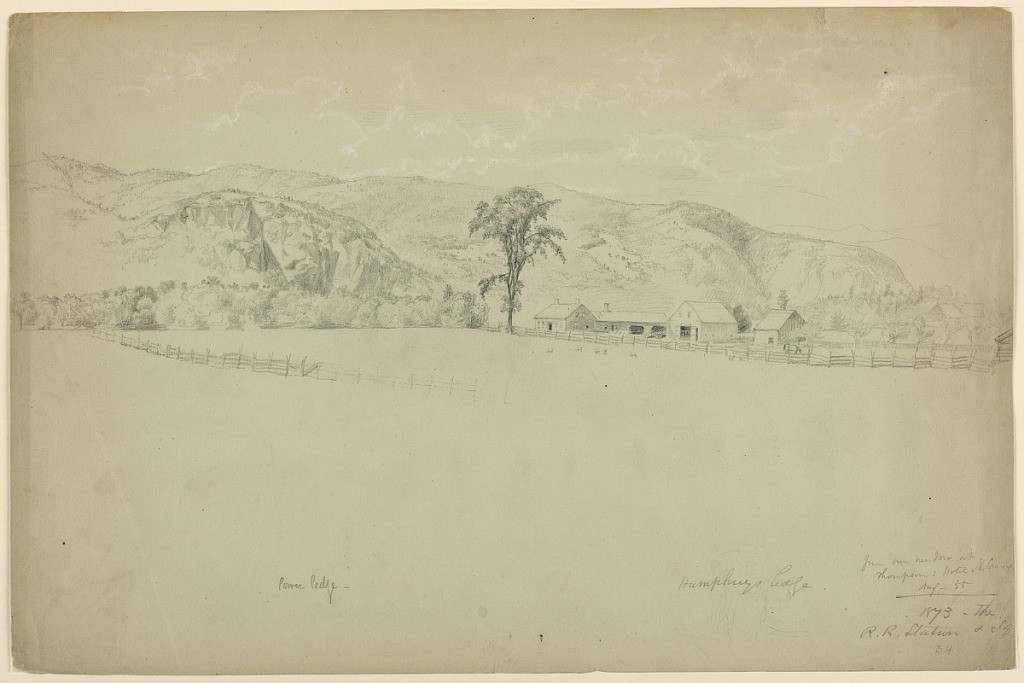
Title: View from Thompson's Hotel, North Conway, New Hampshire
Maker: Daniel Huntington, American, 1816–1906
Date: August 1855
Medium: Graphite, black and white crayon on pale green paper
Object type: Drawing
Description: Pasture in foreground, and farm at right under an elm. Mountain ridges beyond.